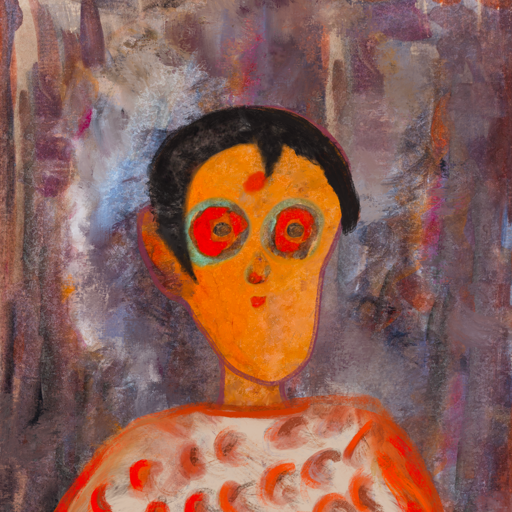
Background: Hypocrite, Head And Neck Front: Hypocrite, Face Front: Sisters, Bust: Rupkatha, Hair Front: Roy_Bahadur, Head Accessory: Blank, Second Necklace: Blank, Necklace: Blank, Baby: Blank